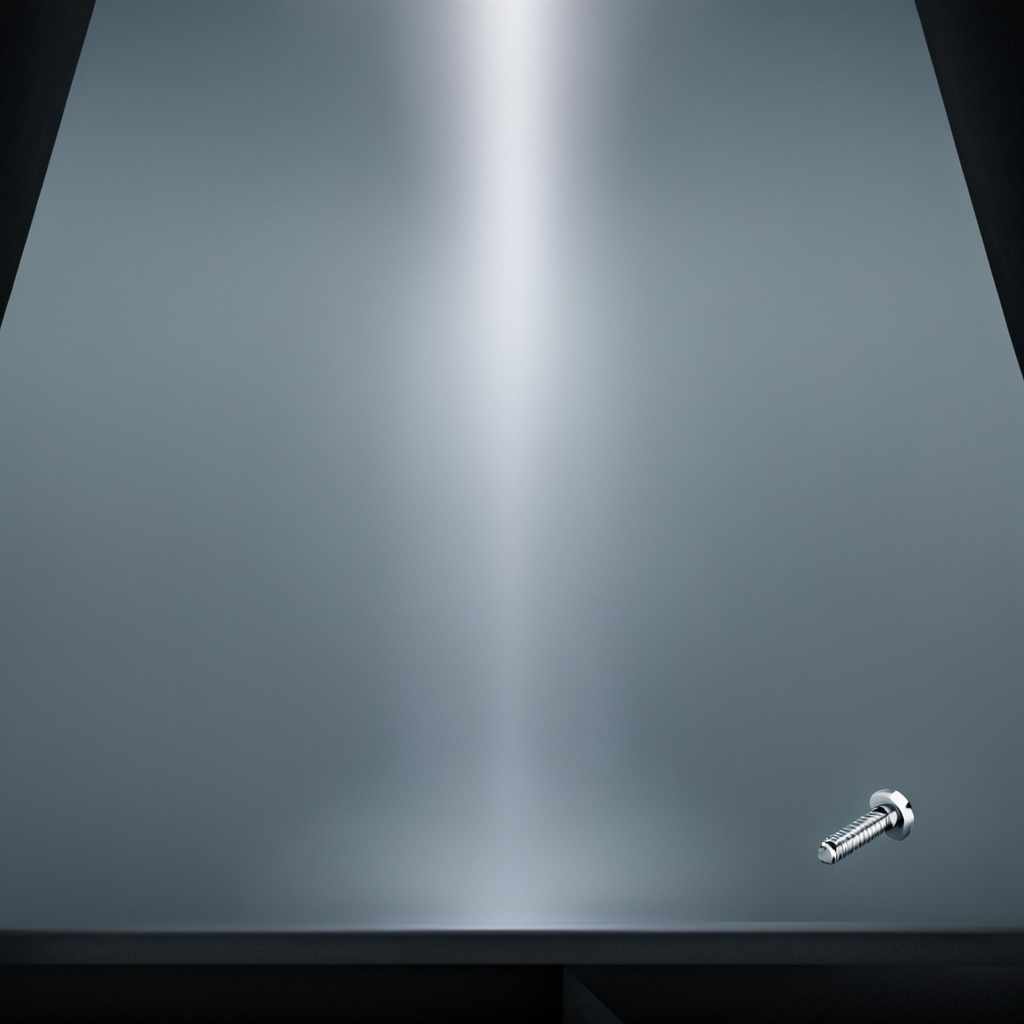
A metal screw is lying on the clean empty table in a railway signal maintenance room lit by harsh overhead fluorescents.